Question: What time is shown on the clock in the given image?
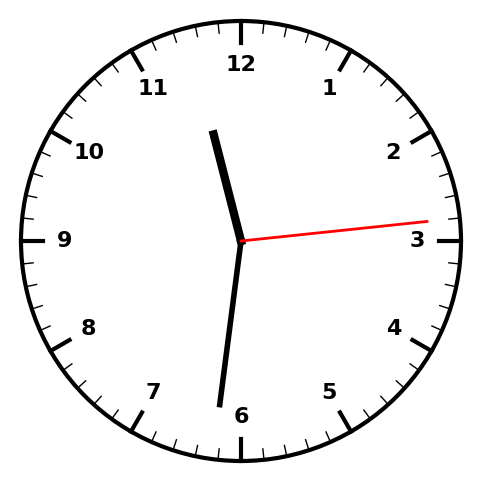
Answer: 11:31:14